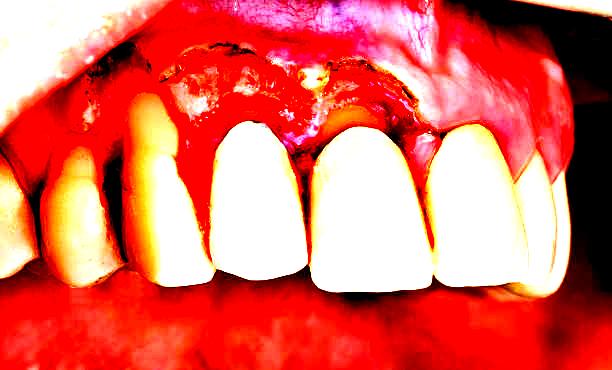
Condition: Gingivitis